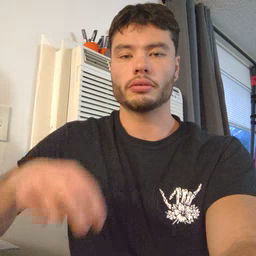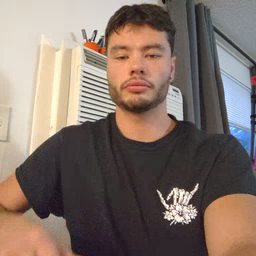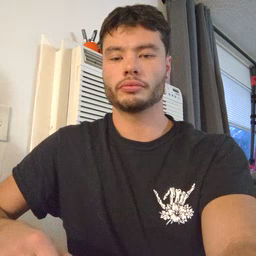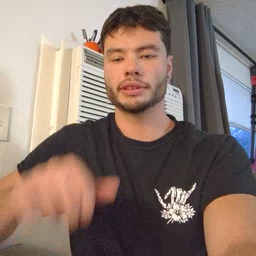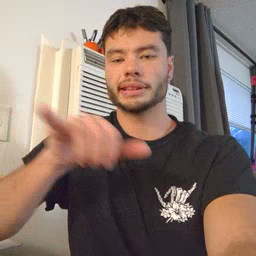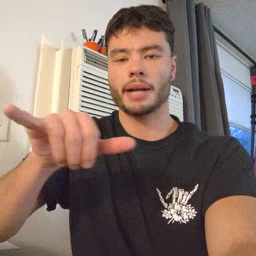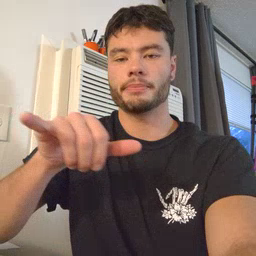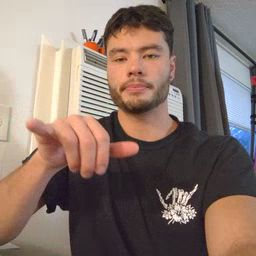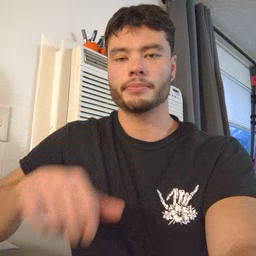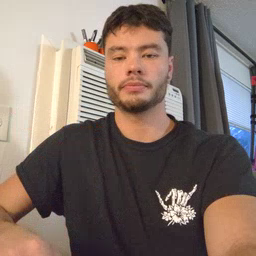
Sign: same